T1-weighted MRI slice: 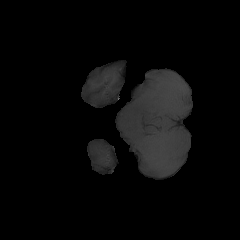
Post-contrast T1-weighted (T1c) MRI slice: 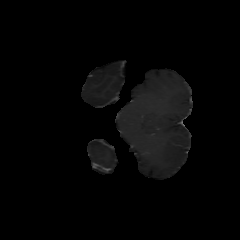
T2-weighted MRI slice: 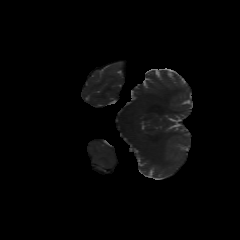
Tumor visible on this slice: no